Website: crate-barrel
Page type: customer-info-address
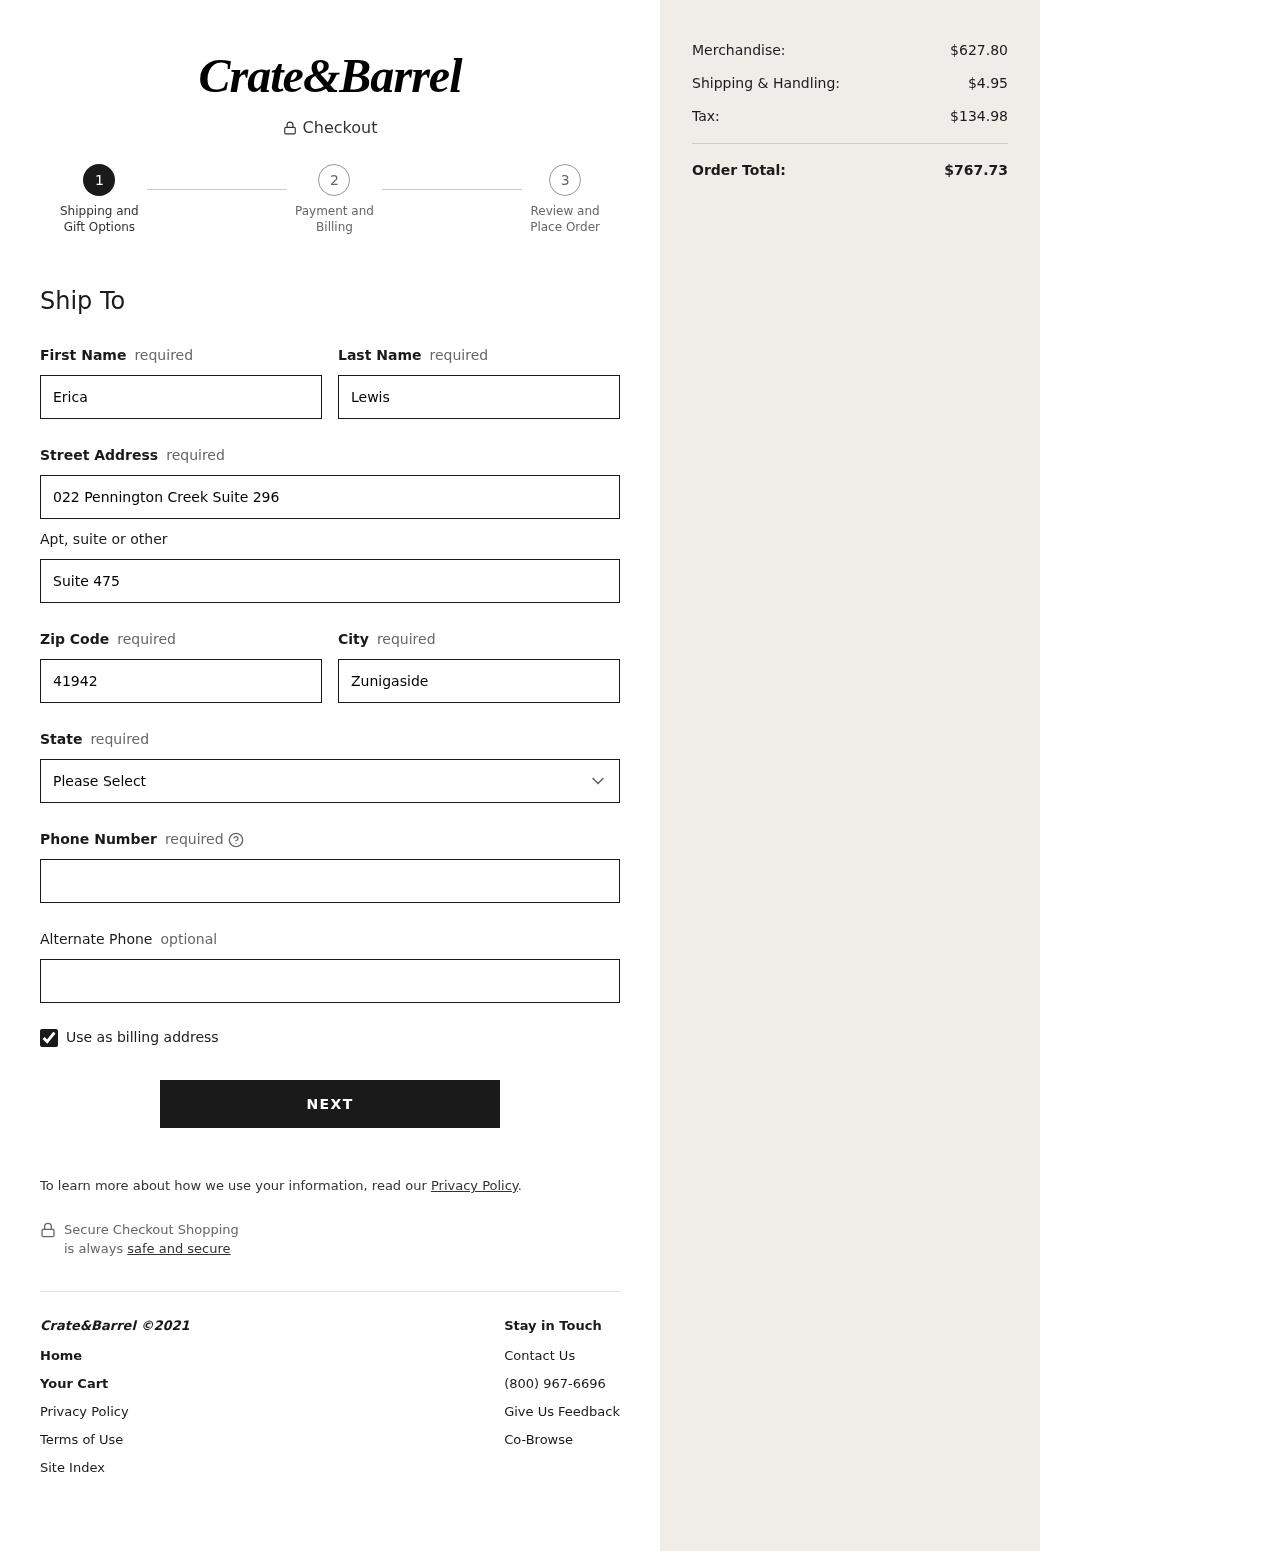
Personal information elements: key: PII_STATE
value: PW
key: PII_FIRSTNAME
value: Erica
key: PII_LASTNAME
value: Lewis
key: PII_STREET
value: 022 Pennington Creek Suite 296
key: PII_STREET2
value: Suite 475
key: PII_POSTCODE
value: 41942
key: PII_CITY
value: Zunigaside
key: PII_PHONE
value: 9502065269
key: PII_PHONE_ALT
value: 4185574662
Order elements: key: ORDER_SUBTOTAL
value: $627.80
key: ORDER_SHIPPING_COST
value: $4.95
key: ORDER_TAX
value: $134.98
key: ORDER_TOTAL
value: $767.73